Field crop: tomato
Growth stage: 2
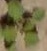
Species: solanum